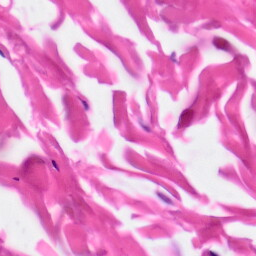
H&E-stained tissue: Skin